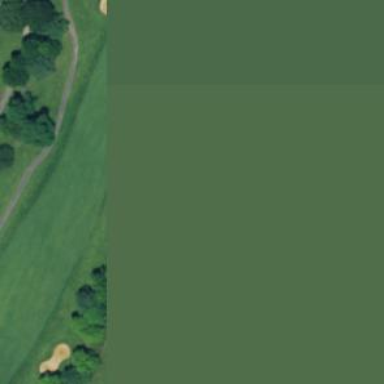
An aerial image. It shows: Grassy area serving as fairway for golf.